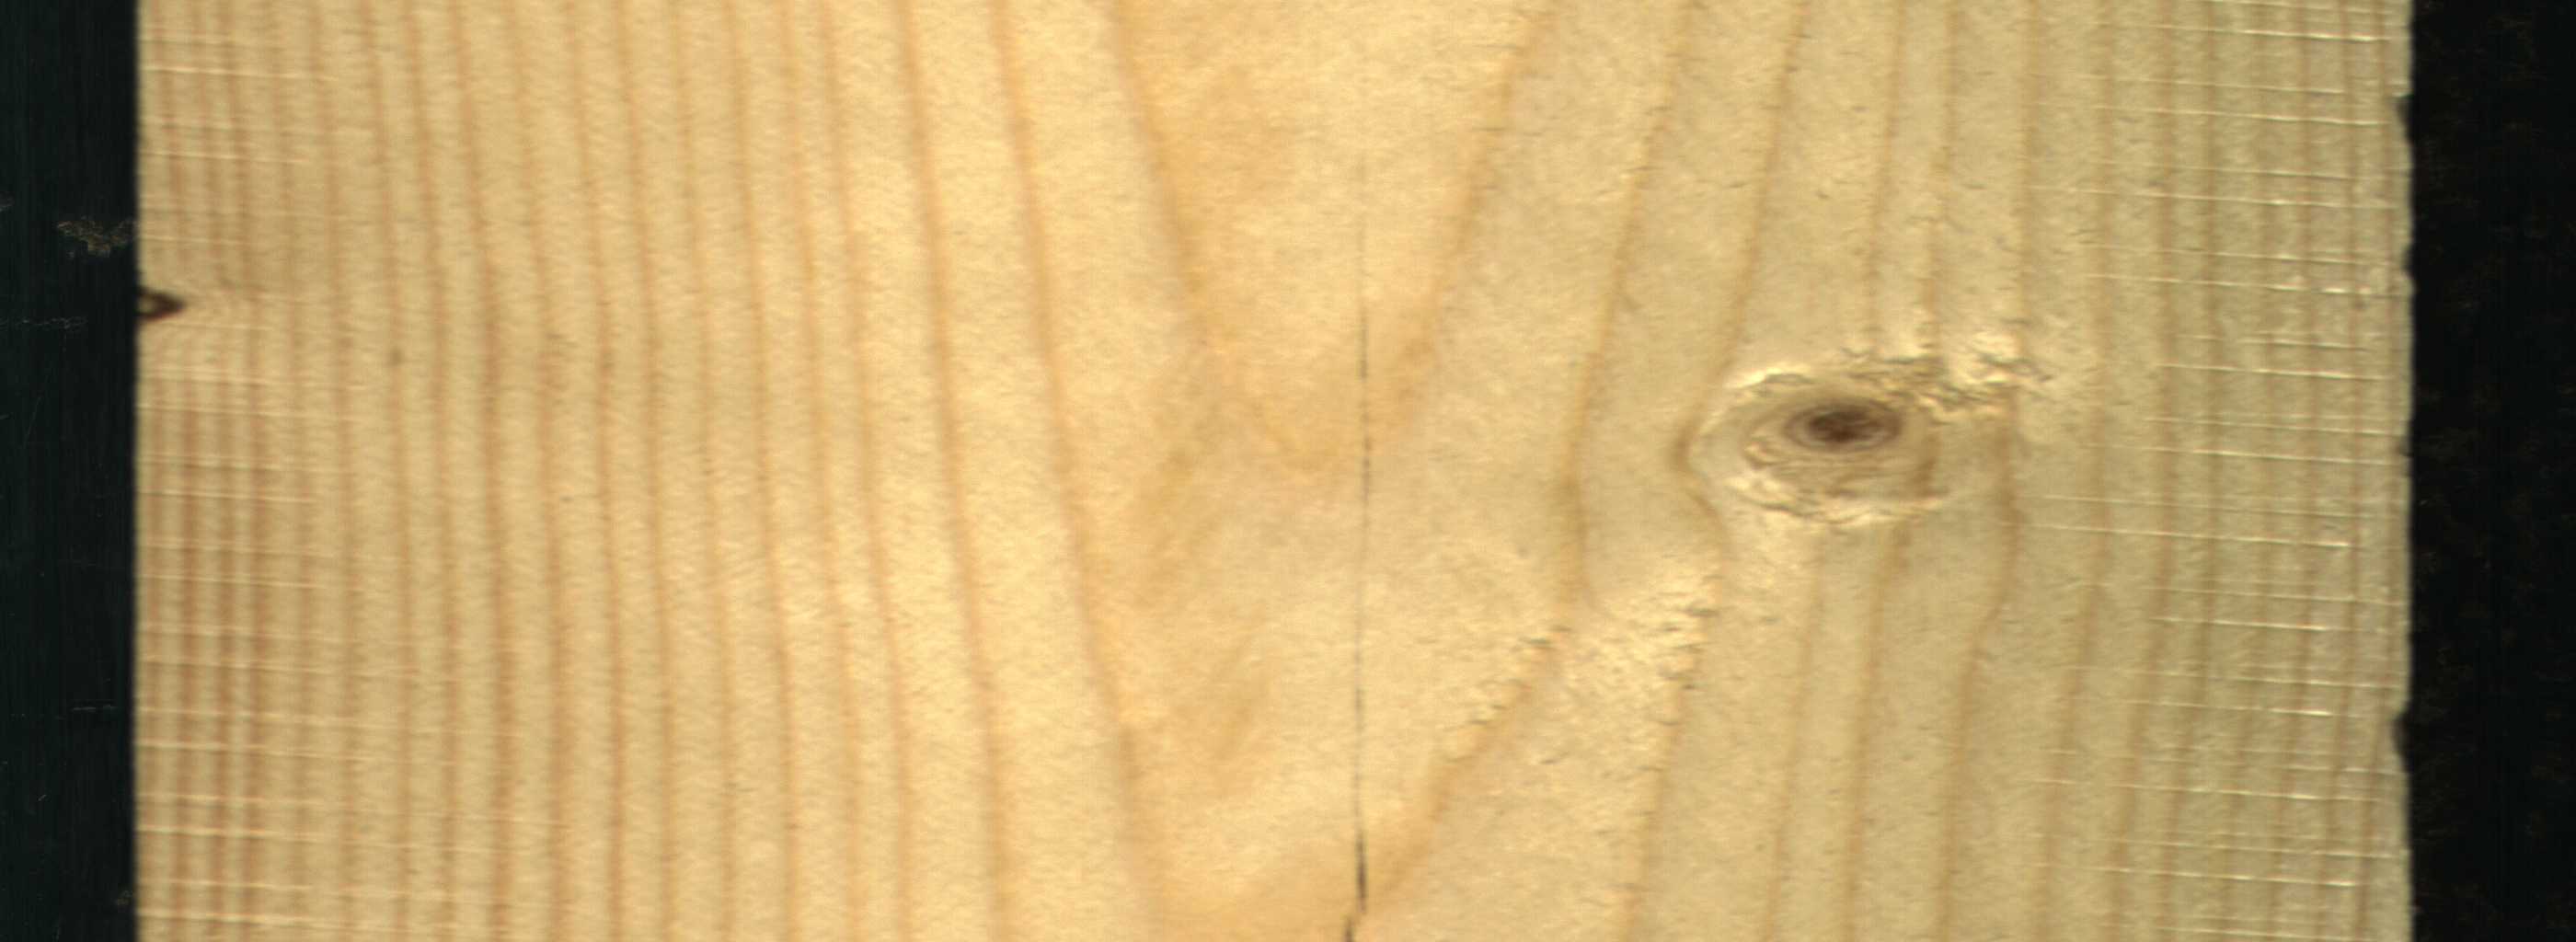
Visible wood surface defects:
Dead_Knot
Live_Knot